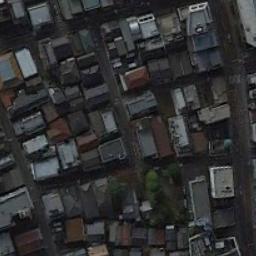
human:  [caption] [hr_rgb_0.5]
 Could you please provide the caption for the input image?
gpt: A dense residential area has lots of houses with different colors of roofs while some roads go through the residential area .

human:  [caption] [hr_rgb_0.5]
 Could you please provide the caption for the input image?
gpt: There are many roads and neatly arranged houses and trees in densely populated areas .

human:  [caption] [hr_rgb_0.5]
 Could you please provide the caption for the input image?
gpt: The dense residential is next to the road and some trees .

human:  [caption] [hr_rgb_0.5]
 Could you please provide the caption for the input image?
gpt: The residential area is on both sides of the road .

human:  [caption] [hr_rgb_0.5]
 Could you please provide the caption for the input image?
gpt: There are buildings of different colors on a dense residential area .